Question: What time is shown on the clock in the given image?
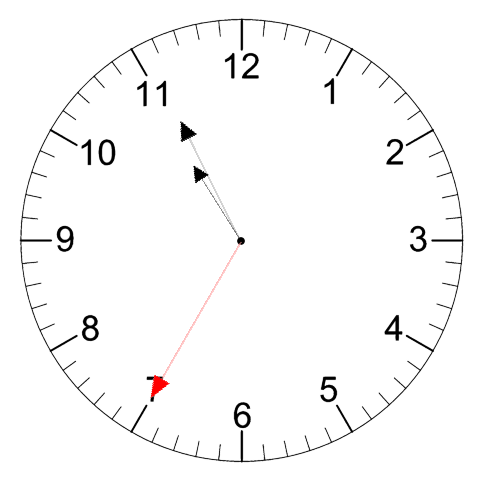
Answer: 10:55:35